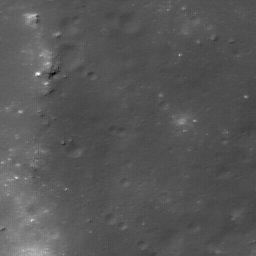
Host type: background_regolith
Lunar coordinates: latitude nan, longitude nan